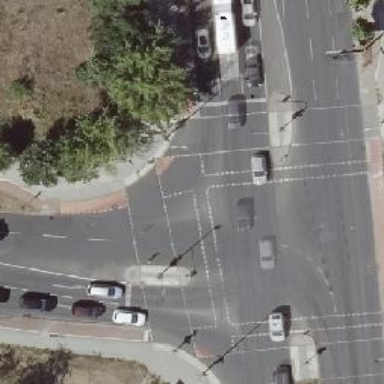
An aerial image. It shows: Asphalt cycleway with traffic signal crossing.